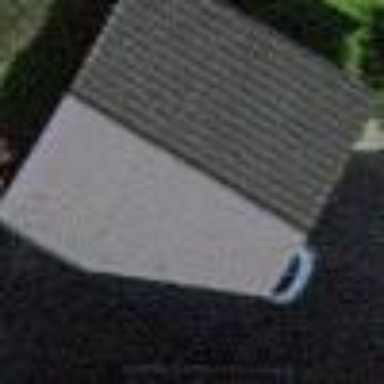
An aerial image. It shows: Garage building.